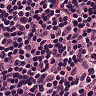
Metastatic tissue present: no